Question: I have one block, 'display: grid'.
According to the idea, the first element should be stretched to 2 columns and 2 rows, the others occupy one cell each.
But the 'grid-template-columns' property does not work for me, whatever value I put there, the content does not move.
Now the first element got into the first cell only, got out of bounds, but did not stretch on two columns and two rows.
Where is my issue?
What I need:

'''
.exclusive-content {
display: grid;
grid: 270px 270px / repeat(4, 270px);
justify-content: center;
grid-gap: 30px;
margin-top: 120px;
}
.exclusive-content img {
background-size: cover;
background-position: center;
}
.exclusive-content a:first-child {
width: 540px;
height: 540px;
grid-template-columns: 1 / 3;
grid-template-rows: 1 / 3
}
.exclusive-content a:nth-child(2) {
grid-template-columns: 3;
}
'''
'''
<div class="exclusive-content">
<a href="#"><img src="http://anti-naruto.ru/img/product-1-lg.jpg" alt="1"></a>
<a href="#"><img src="http://anti-naruto.ru/img/product-2-sm.jpg" alt="2"></a>
<a href="#"><img src="http://anti-naruto.ru/img/product-3-sm.jpg" alt="3"></a>
<a href="#"><img src="http://anti-naruto.ru/img/product-4-sm.jpg" alt="4"></a>
<a href="#"><img src="http://anti-naruto.ru/img/product-5-sm.jpg" alt="5"></a>
</div>
'''
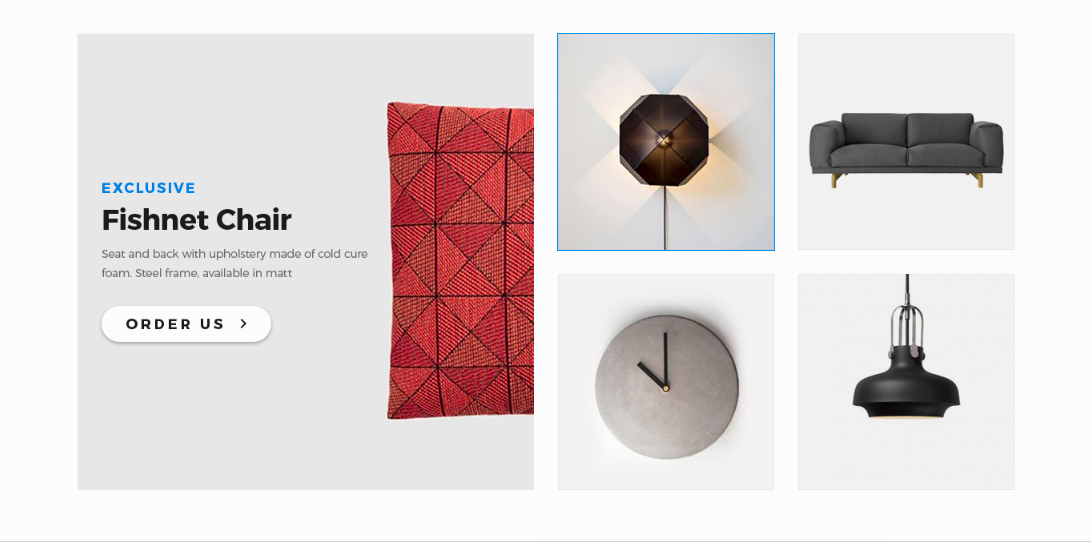
Answer: You have used 'grid-template-columns' and 'grid-template-rows' properties on the child of the grid. These properties are used with 'display: grid' on the container.
For direct child elements of the grid, use <URL>.
'''
.exclusive-content {
display: grid;
grid: 270px 270px / repeat(4, 270px);
justify-content: center;
grid-gap: 30px;
margin-top: 120px;
}
.exclusive-content img {
background-size: cover;
background-position: center;
}
.exclusive-content a:first-child {
width: 540px;
height: 540px;
grid-column: 1 / 3;
grid-row: 1 / 3
}
.exclusive-content a:nth-child(2) {
grid-template-columns: 3;
}
'''
'''
<div class="exclusive-content">
<a href="#"><img src="http://anti-naruto.ru/img/product-1-lg.jpg" alt="1"></a>
<a href="#"><img src="http://anti-naruto.ru/img/product-2-sm.jpg" alt="2"></a>
<a href="#"><img src="http://anti-naruto.ru/img/product-3-sm.jpg" alt="3"></a>
<a href="#"><img src="http://anti-naruto.ru/img/product-4-sm.jpg" alt="4"></a>
<a href="#"><img src="http://anti-naruto.ru/img/product-5-sm.jpg" alt="5"></a>
</div>
'''